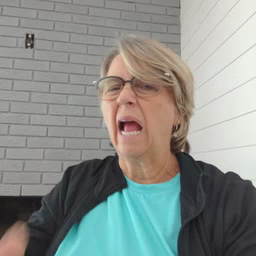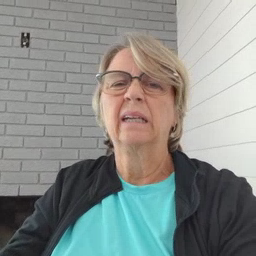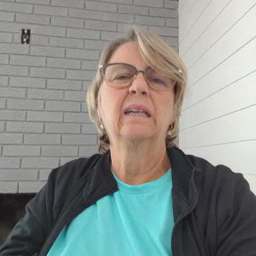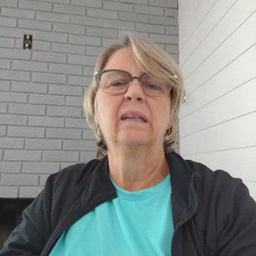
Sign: yucky